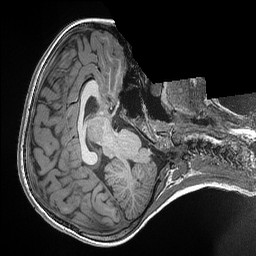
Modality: T1w
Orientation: axial
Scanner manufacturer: siemens
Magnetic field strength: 3 T
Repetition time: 2.3 s
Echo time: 0.00298 s